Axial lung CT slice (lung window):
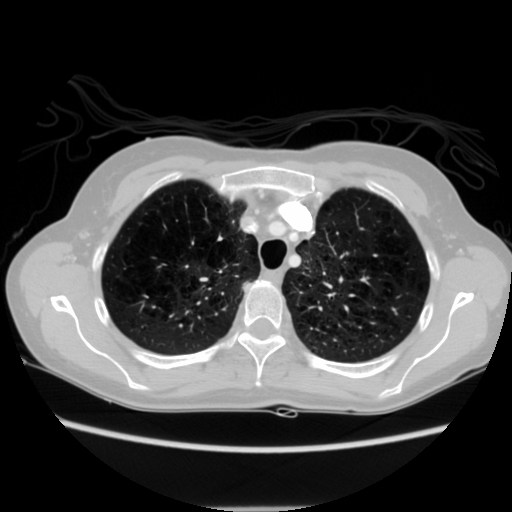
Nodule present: no